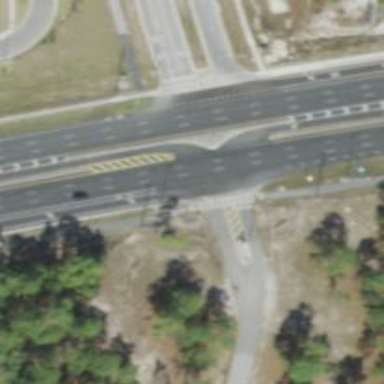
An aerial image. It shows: Trunk link highway.